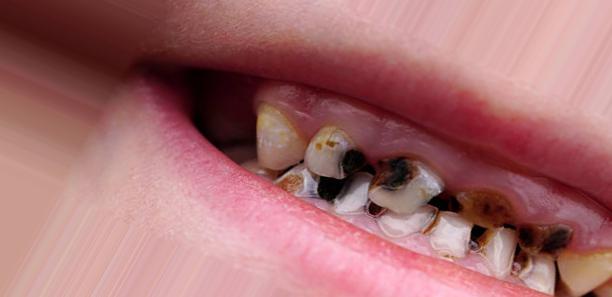
Condition: Caries